Current action and preconditions to check: trajectory_clear

Your task: For each precondition in the list above, predict whether it will hold at this action.

Consider the current scene as observed from the mobile robot's camera, and analyze the predicted future states of all dynamic agents (e.g., people, animals, vehicles, or any moving entities) within the NEXT SECOND.

IMPORTANT: Only answer "very likely" if you are absolutely certain—based on strong, clear evidence—that a dynamic agent will violate the precondition in the predicted future state. Do NOT answer "very likely" for unlikely, ambiguous, or low-probability risks.

Ask yourself for each precondition: Is there a high probability, with clear and convincing evidence, that the predicted future states of any dynamic agent will interfere with the predicted future state of the currently executing action within the NEXT SECOND, causing that precondition to fail?

Assess the risk level based on these predictions. Use "likely" or "very likely" if motions create a clear risk of interference.

Use "neutral" or "improbable" if agents are nearby but their predicted paths are clearly diverging or non-conflicting.

Failure Risk Categories: "very improbable", "improbable", "neutral", "likely", "very likely"

Answer Format: Output ONLY the probability_of_failure value from these categories: "very improbable", "improbable", "neutral", "likely", "very likely"

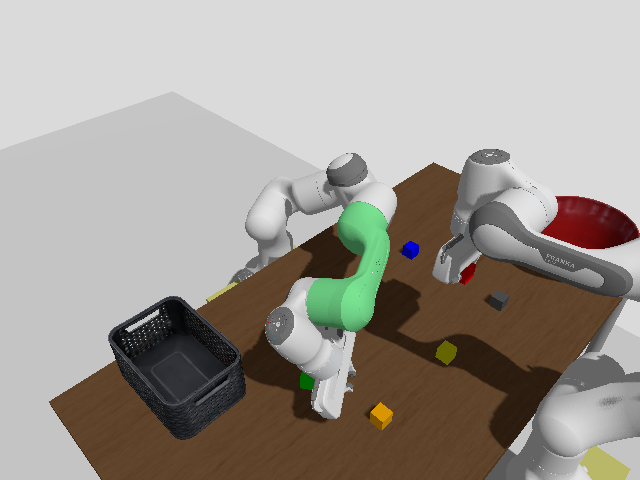

Answer: very improbable